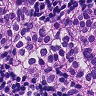
Metastatic tissue present: yes